Interaction volume radius: 10 \u00c5
Interaction volume height: 10 \u00c5
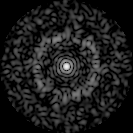
Disorder parameter: 0.8139